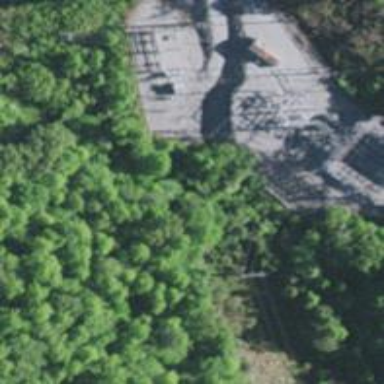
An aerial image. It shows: Distribution-level power substation.